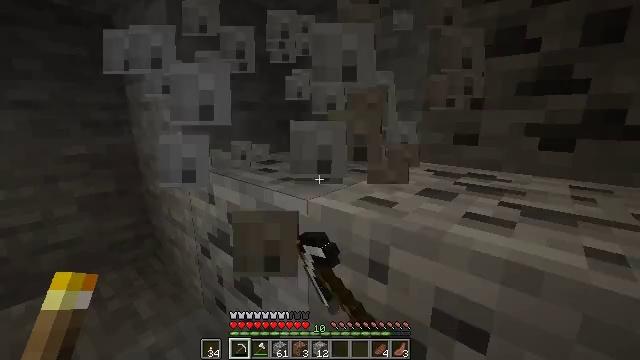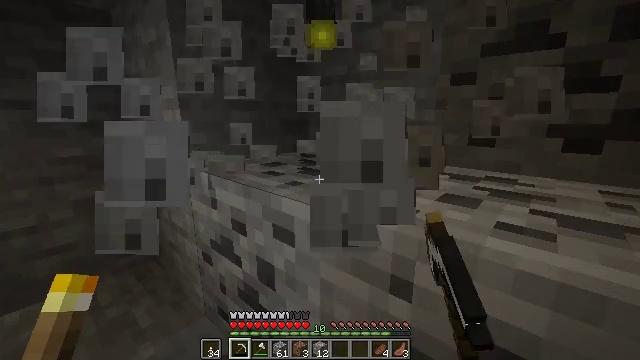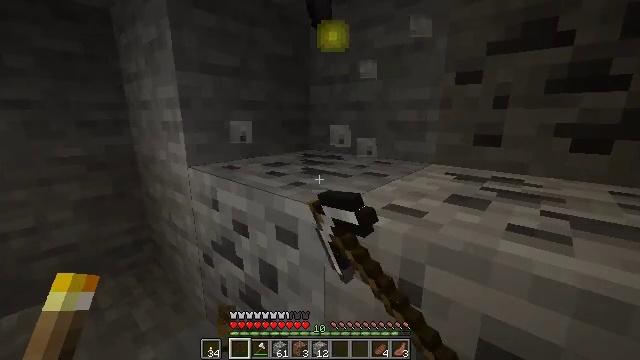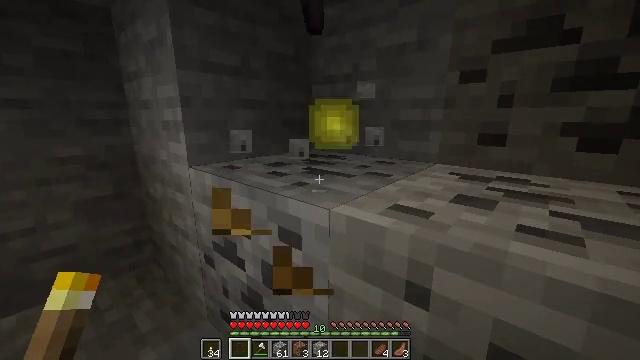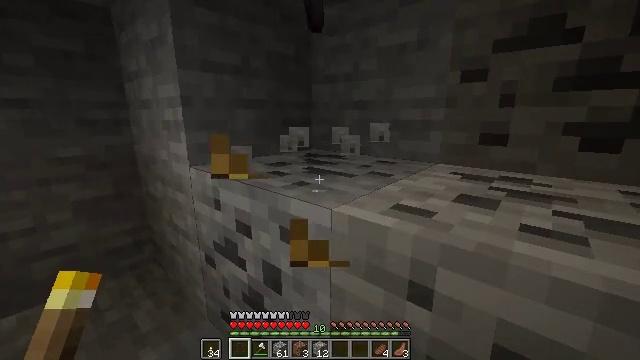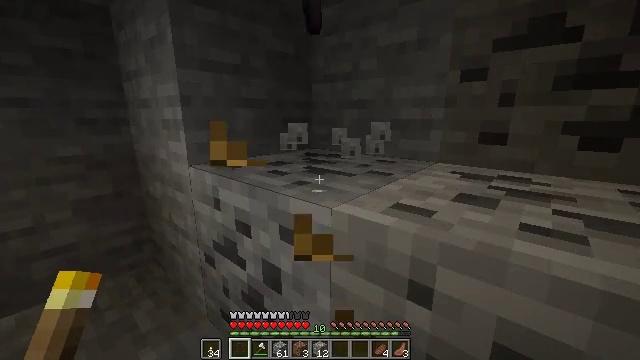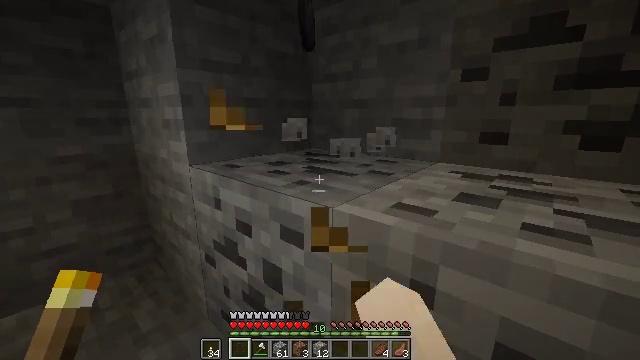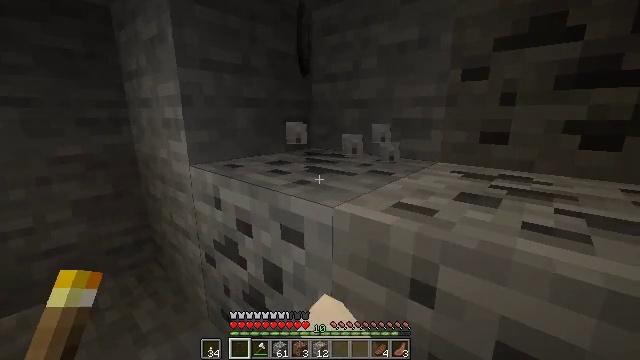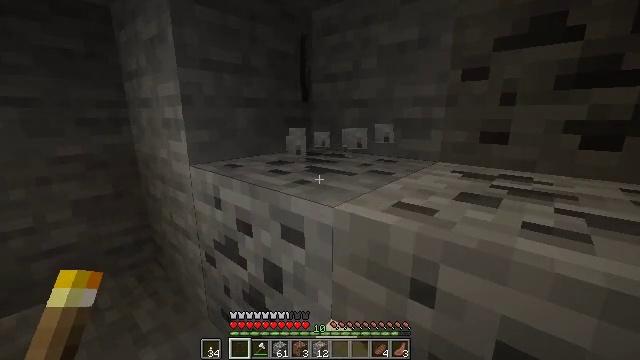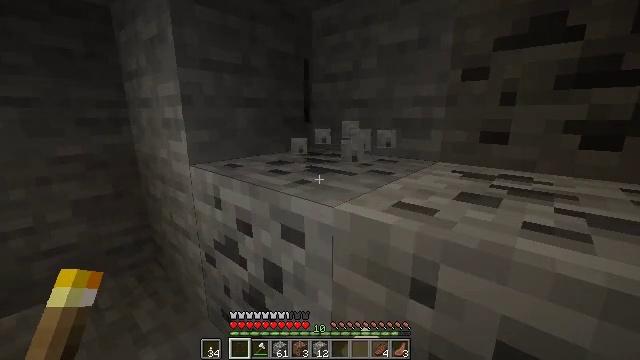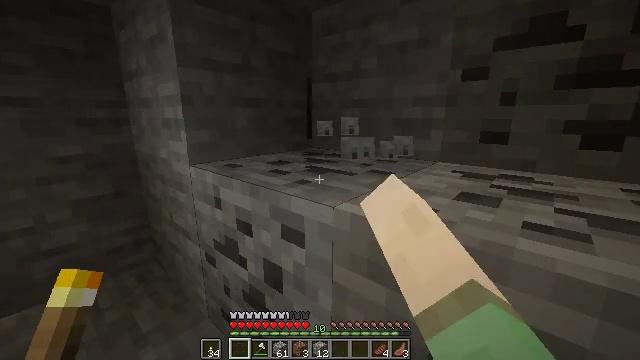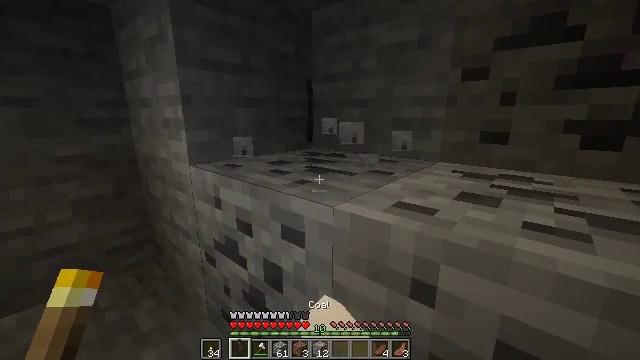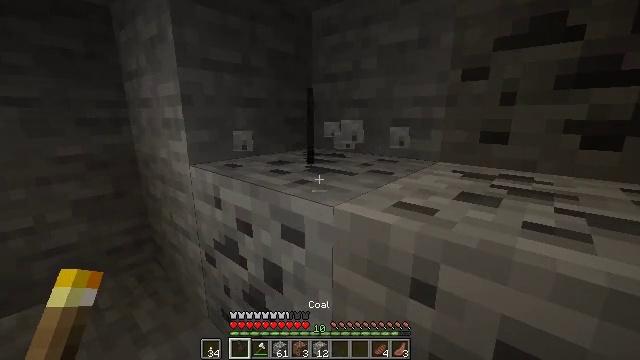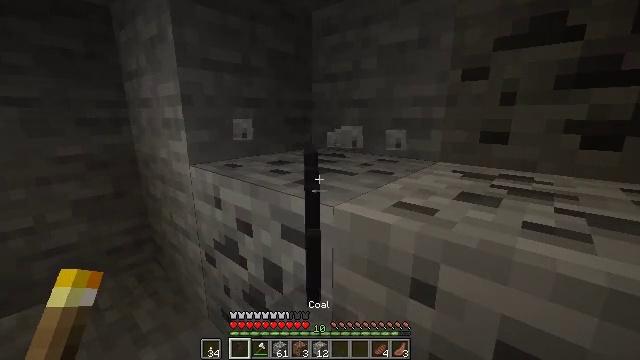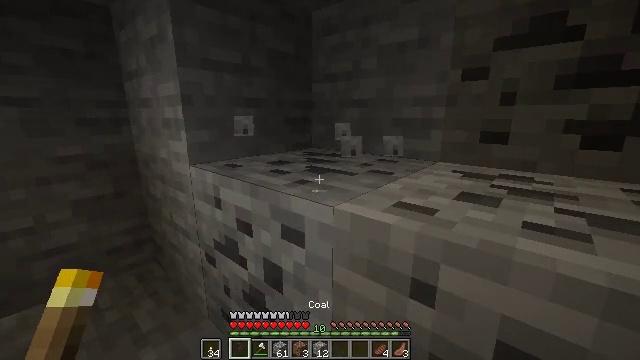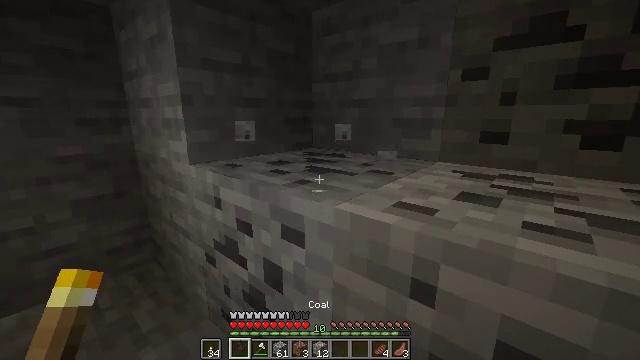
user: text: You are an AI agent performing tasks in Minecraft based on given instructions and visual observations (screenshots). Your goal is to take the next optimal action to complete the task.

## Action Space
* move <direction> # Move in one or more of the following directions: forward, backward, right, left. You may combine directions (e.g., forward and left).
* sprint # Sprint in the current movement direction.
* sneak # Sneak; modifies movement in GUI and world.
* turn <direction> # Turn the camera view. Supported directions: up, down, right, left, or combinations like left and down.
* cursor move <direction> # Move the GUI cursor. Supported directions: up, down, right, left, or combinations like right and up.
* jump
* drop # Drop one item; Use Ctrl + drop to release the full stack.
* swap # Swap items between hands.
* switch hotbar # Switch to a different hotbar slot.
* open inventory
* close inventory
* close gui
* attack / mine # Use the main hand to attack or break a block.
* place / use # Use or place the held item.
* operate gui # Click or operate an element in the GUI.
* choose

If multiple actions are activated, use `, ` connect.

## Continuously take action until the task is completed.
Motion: motion action
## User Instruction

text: Drop an iron pickaxe.
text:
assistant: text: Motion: sneak, attack / mine
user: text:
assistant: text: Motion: sneak, attack / mine
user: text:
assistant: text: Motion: sneak, attack / mine
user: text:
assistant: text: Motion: sneak, attack / mine
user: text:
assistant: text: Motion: sneak, attack / mine
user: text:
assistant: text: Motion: sneak, attack / mine
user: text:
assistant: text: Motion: sneak, attack / mine
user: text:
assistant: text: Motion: sneak, attack / mine
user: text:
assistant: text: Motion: sneak, attack / mine
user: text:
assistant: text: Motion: sneak, attack / mine
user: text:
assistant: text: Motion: sneak, attack / mine
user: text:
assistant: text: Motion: sneak, attack / mine
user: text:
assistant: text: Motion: sneak
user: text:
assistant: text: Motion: sneak
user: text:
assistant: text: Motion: no_op
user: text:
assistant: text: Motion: open inventory
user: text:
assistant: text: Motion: open inventory
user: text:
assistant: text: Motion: cursor move left and down
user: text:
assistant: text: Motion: cursor move left and down
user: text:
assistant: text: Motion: no_op
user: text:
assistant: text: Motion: no_op
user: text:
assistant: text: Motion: no_op
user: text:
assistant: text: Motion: no_op
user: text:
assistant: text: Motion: no_op
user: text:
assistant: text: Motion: no_op
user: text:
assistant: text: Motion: no_op
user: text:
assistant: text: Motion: no_op
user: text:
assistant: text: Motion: no_op
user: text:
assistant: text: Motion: no_op
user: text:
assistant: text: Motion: no_op